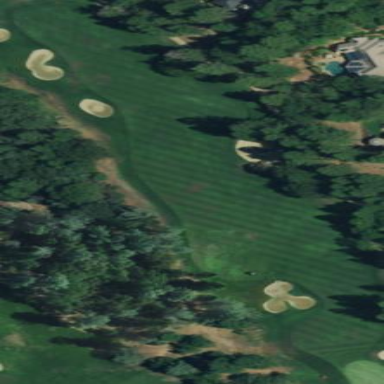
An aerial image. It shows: Golf fairway surrounded by grass.